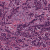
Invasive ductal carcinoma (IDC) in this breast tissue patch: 1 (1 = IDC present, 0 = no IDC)